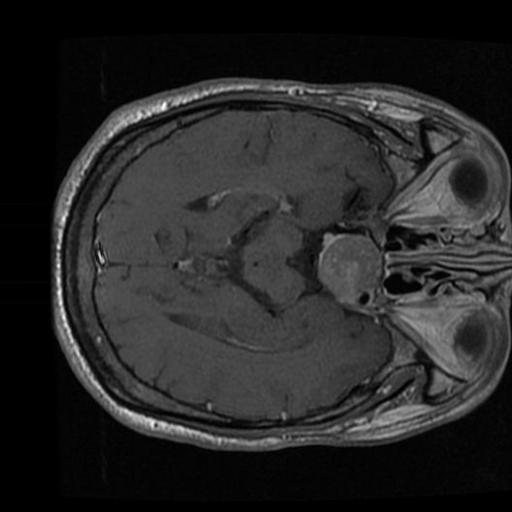
Label: brain_tumor